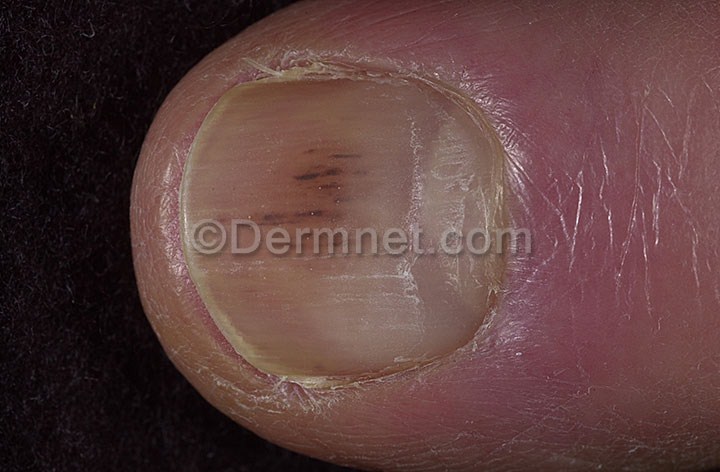
Disease: Nail Fungus and other Nail Disease